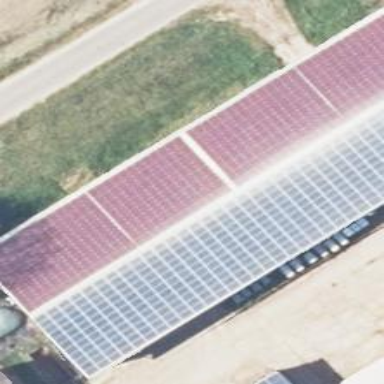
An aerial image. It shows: Building equipped with small solar photovoltaic panel for generating electricity.